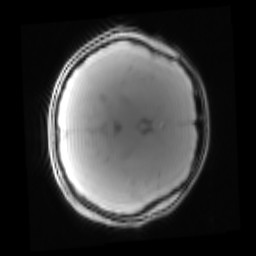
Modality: PDw
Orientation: axial
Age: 14
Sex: female
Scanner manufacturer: siemens
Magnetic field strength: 3 T
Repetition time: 0.25 s
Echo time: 0.00103 s